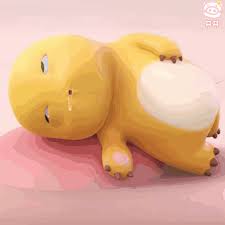
Label: nailong